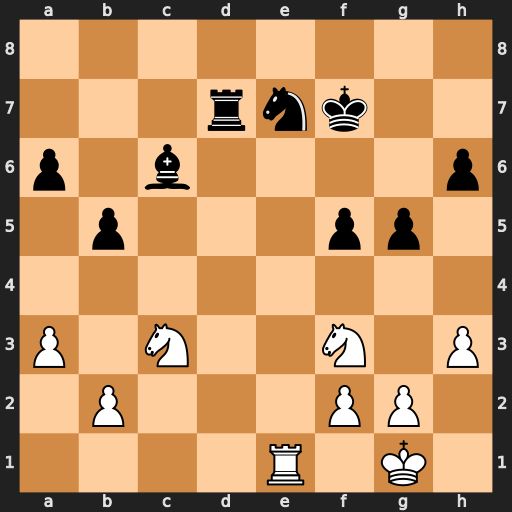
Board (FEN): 8/3rnk2/p1b4p/1p3pp1/8/P1N2N1P/1P3PP1/4R1K1
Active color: w
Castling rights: -
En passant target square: -
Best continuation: Ne5+ Kf6 Nxd7+